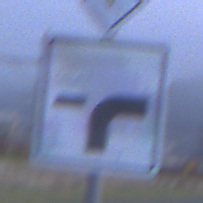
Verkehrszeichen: VerlaufVorfahrtsstrasse9
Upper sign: Vorfahrtsstrasse
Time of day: SunriseSunset
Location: Outdoor (Urban)
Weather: Overcast
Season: NotSpecified
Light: Natural